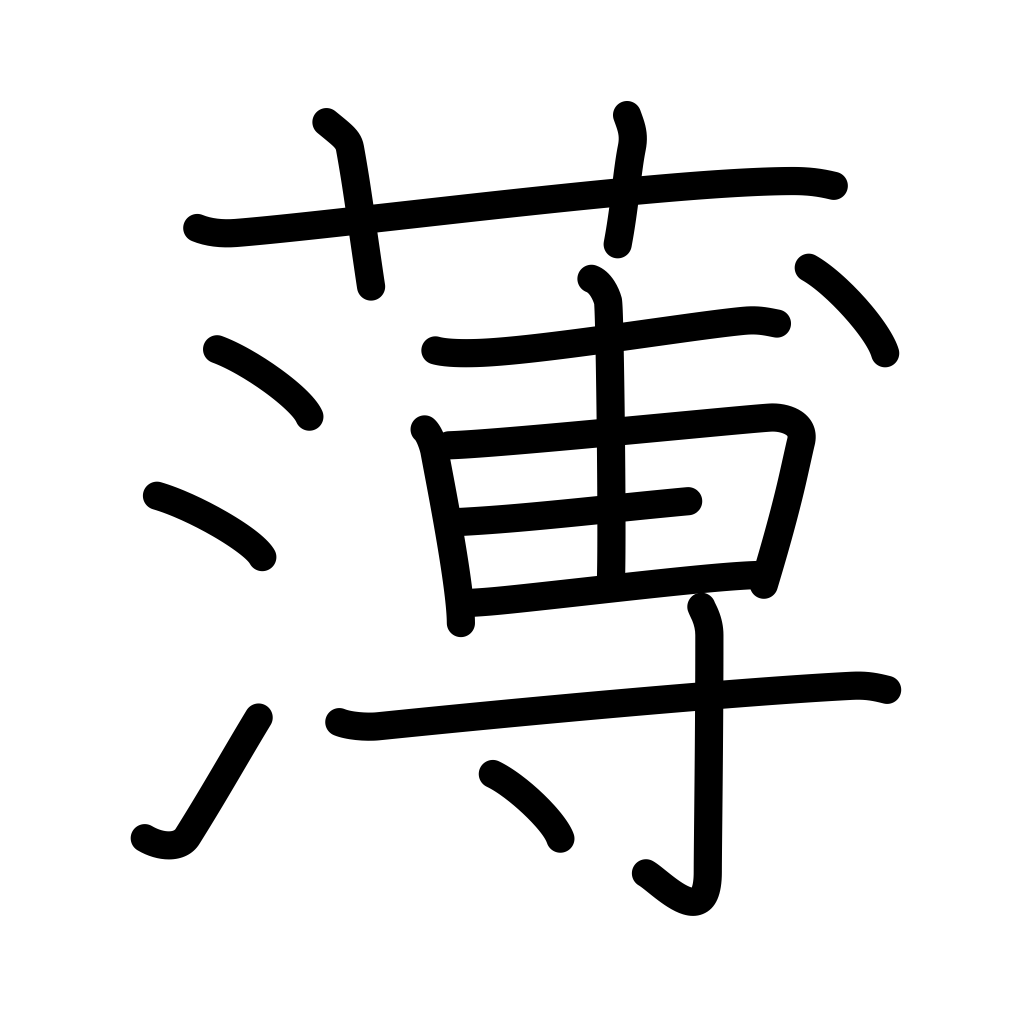
Meaning: dilute, thin, pampas grass